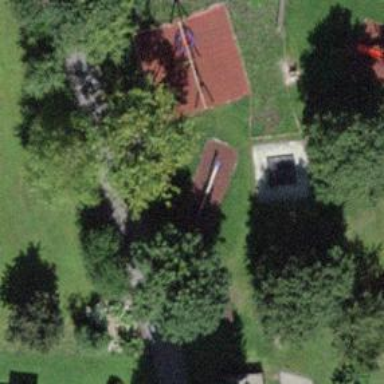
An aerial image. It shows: Seesaw in the playground.